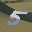
Label: 5